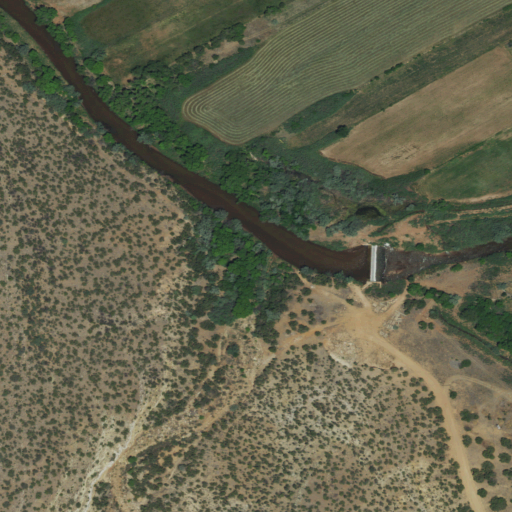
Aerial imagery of valley in New Mexico named Cañon de la Presta containing shrub, woody wetlands, evergreen forest, cultivated crops, herbaceous wetlands, open water, and open development